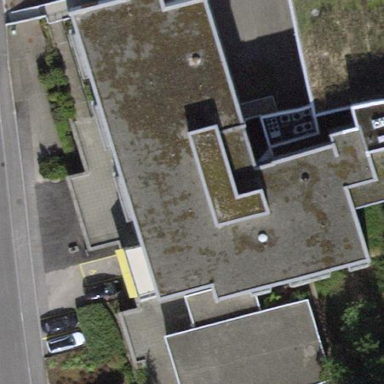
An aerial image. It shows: Nursing home within hospital building.